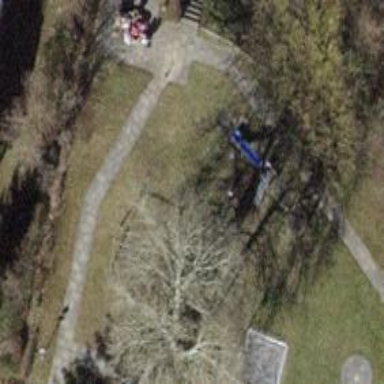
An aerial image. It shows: Playground with slide.